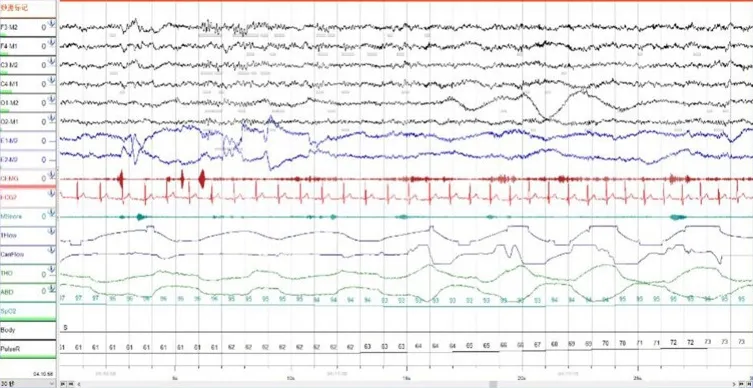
During Rem sleep, an excessive amount of tonic chin electromyogram activations was evident.
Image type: electrography (eeg)